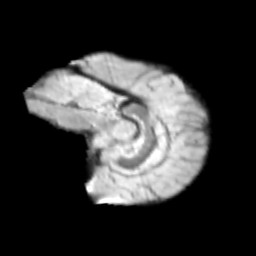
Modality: T2w
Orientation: sagittal
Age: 9
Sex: female
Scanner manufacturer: siemens
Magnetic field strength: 3 T
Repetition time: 3.8 s
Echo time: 0.07 s